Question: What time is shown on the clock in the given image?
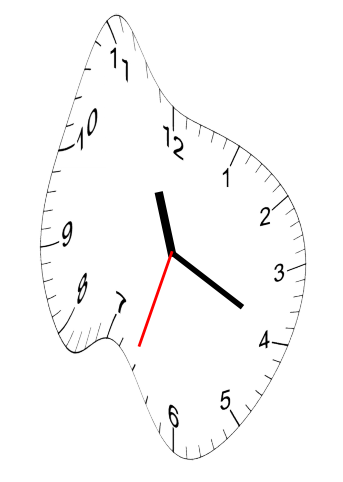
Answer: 11:19:33